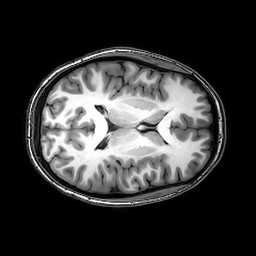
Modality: T1w
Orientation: axial
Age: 20
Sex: female
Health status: healthy
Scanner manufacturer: philips
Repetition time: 0.008166 s
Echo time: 0.00374 s